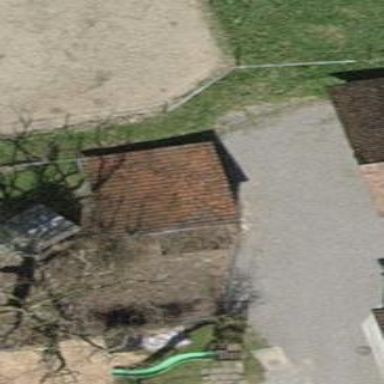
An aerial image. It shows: Shed with gabled red tile roof.